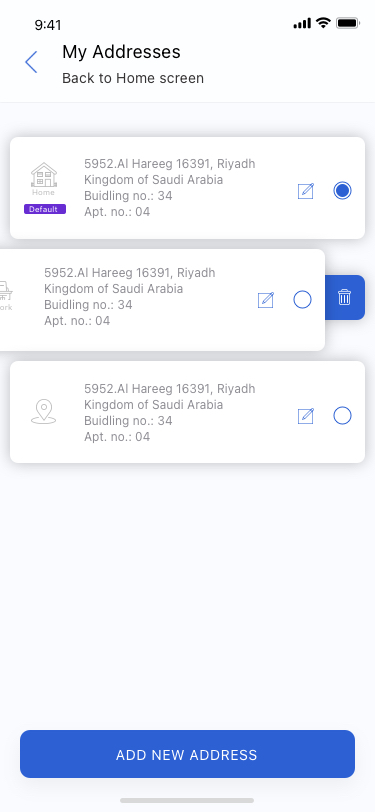
Text in this UI design:
5952.Al Hareeg 16391, Riyadh Kingdom of Saudi Arabia
Buidling no.: 34
Apt. no.: 04
Default
Home
5952.Al Hareeg 16391, Riyadh Kingdom of Saudi Arabia
Buidling no.: 34
Apt. no.: 04
5952.Al Hareeg 16391, Riyadh Kingdom of Saudi Arabia
Buidling no.: 34
Apt. no.: 04
Add new address
My Addresses
Back to Home screen